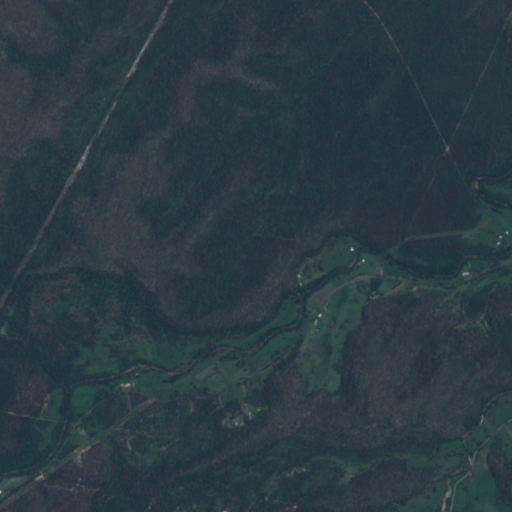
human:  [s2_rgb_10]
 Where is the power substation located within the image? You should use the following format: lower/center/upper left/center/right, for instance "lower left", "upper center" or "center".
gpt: The power substation is located in the center right of the image.
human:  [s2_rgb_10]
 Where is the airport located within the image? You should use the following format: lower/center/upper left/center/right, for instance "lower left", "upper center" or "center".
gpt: There is no airport in the image.